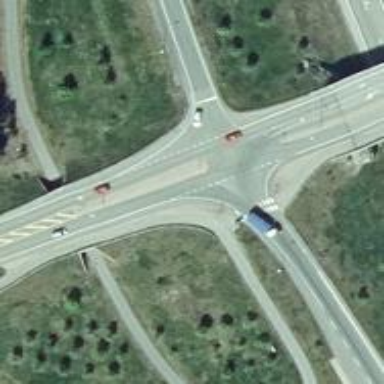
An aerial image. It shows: Asphalt motorway link.